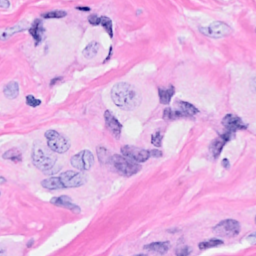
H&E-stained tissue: Breast